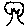
Label: tree